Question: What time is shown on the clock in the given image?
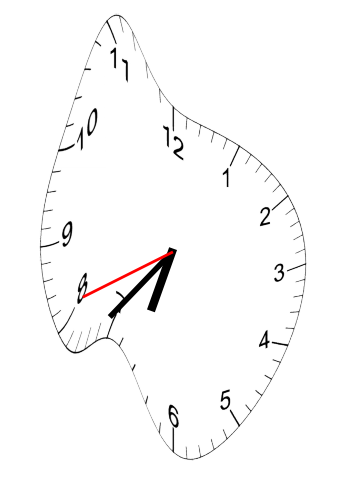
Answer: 06:36:41